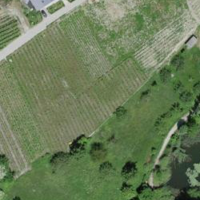
EUNIS habitat code: 40
Species observed at this site:
Lythrum salicaria
Geum rivale
Filipendula ulmaria
Fulica atra
Lysimachia vulgaris
Pieris napi
Artemisia vulgaris
Cornus sanguinea